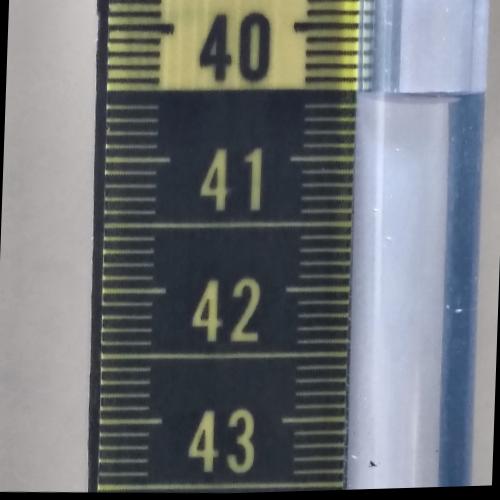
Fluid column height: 40.5 cm